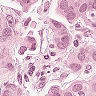
Metastatic tissue present: yes